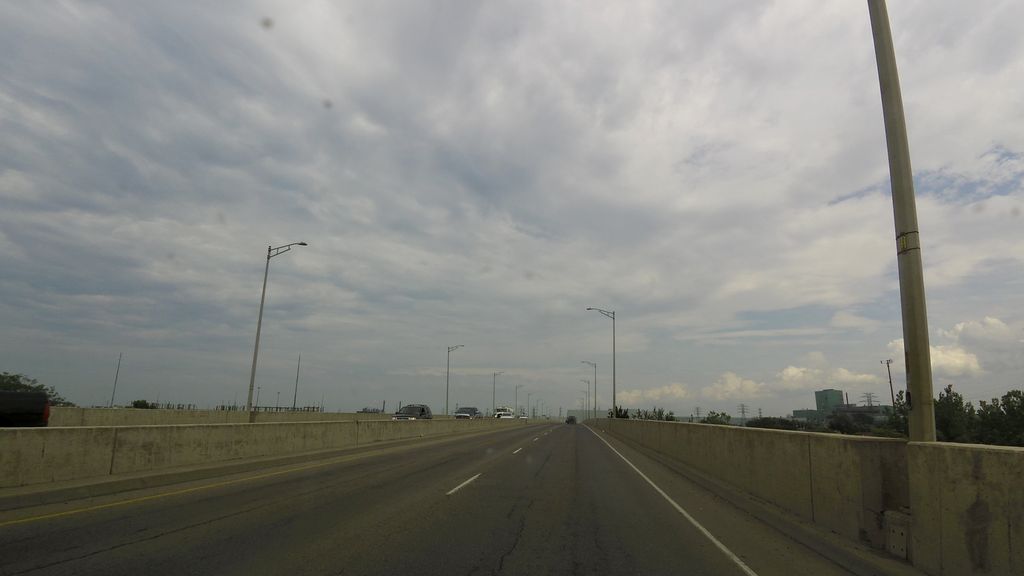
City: hamilton